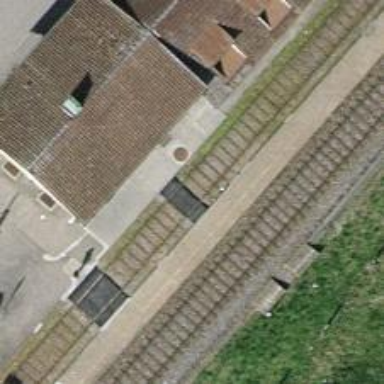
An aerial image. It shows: Stop position for public transport at railway stop.